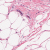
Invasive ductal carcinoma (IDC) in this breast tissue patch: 1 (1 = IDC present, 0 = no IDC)